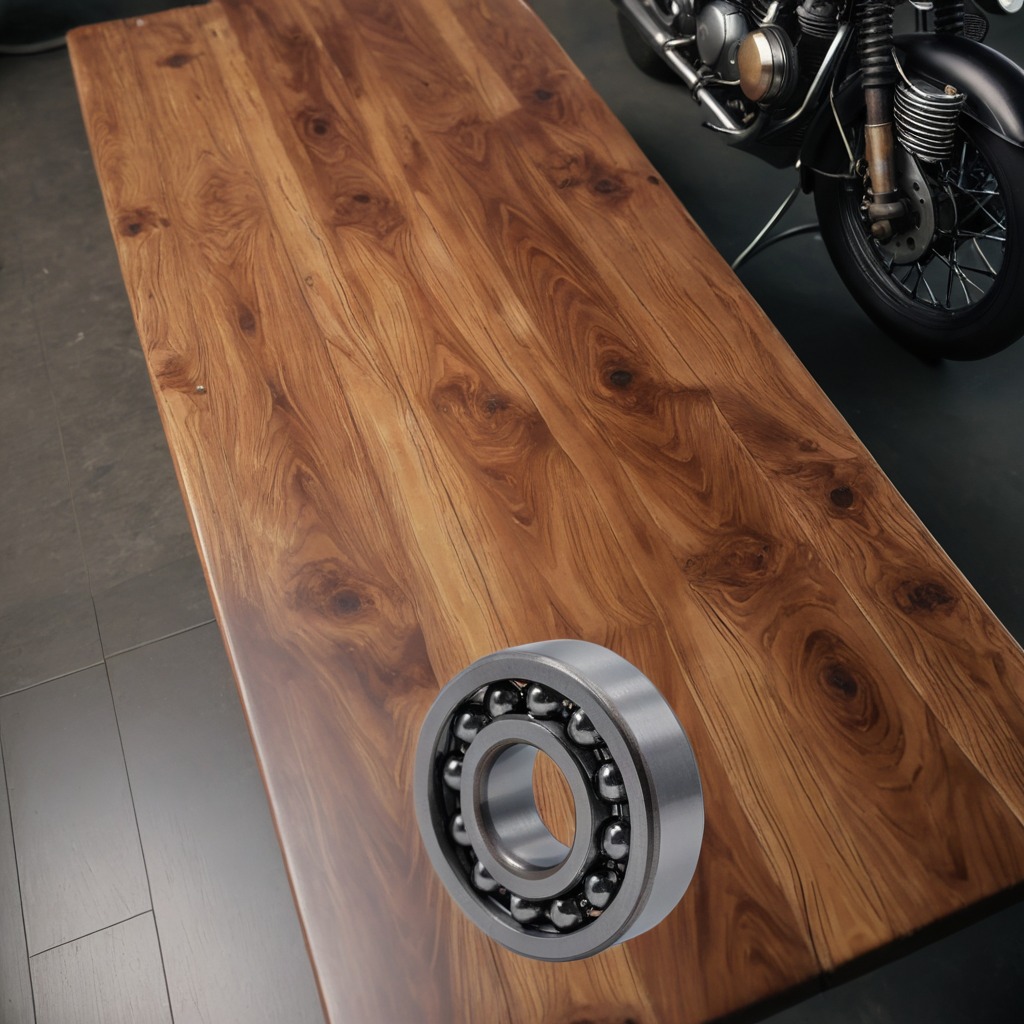
A metal ball bearing is lying on an oil-spilled wooden table in a vintage motorcycle garage.